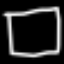
Label: square